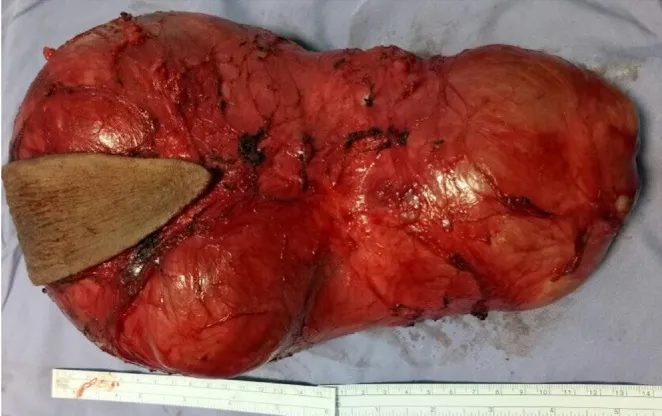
Cyst on table showing its dimensions after complete excision.
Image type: medical_photograph (other_medical_photograph)